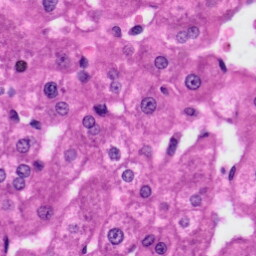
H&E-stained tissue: Liver